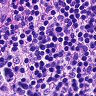
Metastatic tissue present: no